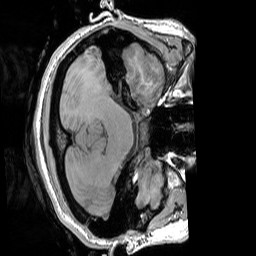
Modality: T1w
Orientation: axial
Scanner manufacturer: siemens
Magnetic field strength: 3 T
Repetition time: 1.83 s
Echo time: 0.00303 s